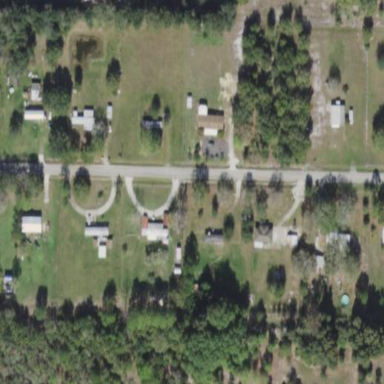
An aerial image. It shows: Residential area known as trailer park.